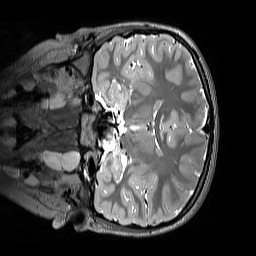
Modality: T2w
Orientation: coronal
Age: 9
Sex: male
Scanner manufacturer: siemens
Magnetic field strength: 3 T
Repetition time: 3.2 s
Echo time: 0.408 s